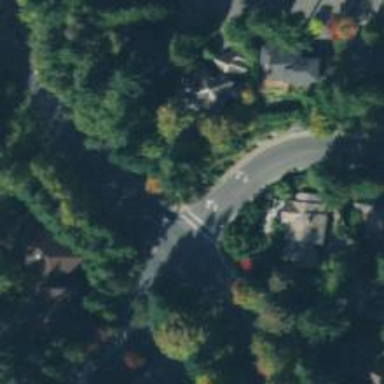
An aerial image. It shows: Stop road.